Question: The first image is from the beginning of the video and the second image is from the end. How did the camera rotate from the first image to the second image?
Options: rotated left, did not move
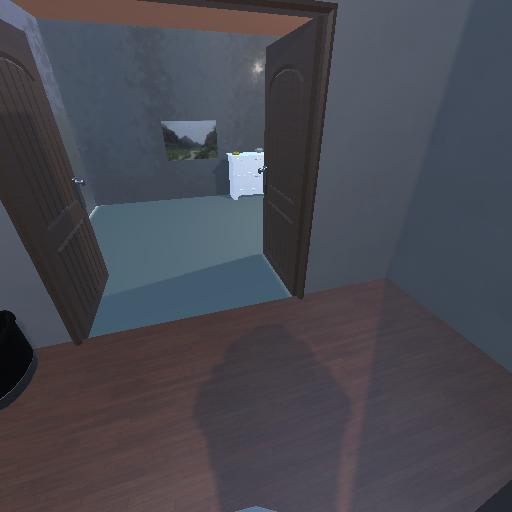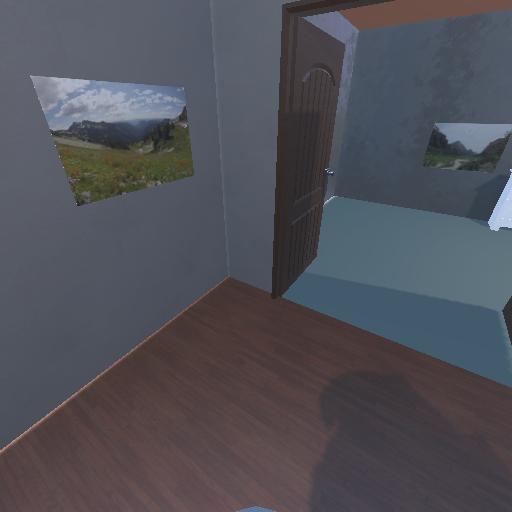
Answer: rotated left